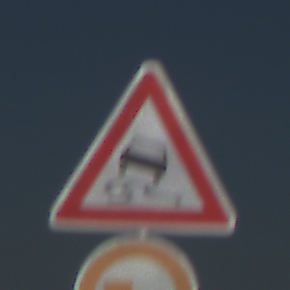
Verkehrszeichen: SchleuderOderRutschgefahr
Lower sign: UeberholverbotKraftfahrzeuge
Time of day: MorningAfternoon
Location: Outdoor (Nature)
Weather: Clear
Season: NotSpecified
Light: Natural